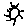
Label: sun